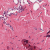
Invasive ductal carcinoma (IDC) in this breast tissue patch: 0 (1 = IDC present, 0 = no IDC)